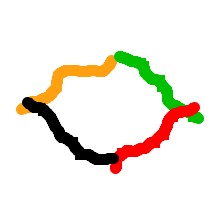
Shape: rhombus